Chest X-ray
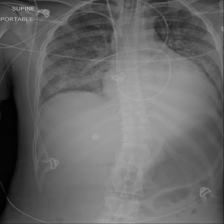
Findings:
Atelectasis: negative
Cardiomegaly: negative
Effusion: negative
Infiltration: negative
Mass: negative
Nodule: negative
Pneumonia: negative
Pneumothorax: negative
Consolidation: negative
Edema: negative
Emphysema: negative
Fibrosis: negative
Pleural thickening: negative
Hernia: negative